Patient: sex F, age 31
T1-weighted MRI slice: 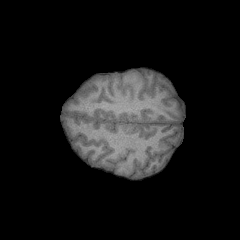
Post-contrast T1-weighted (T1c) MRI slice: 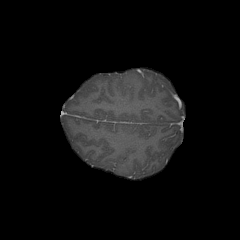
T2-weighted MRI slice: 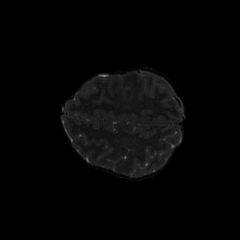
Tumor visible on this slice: no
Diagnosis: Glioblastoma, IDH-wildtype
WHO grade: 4